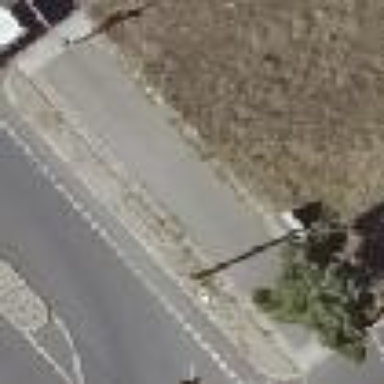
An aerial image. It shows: Footway area.